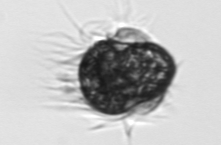
Label: Mesodinium